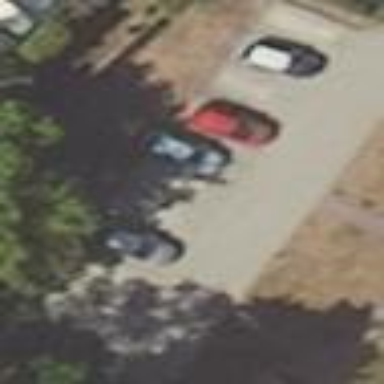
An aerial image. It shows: Concrete parking area.